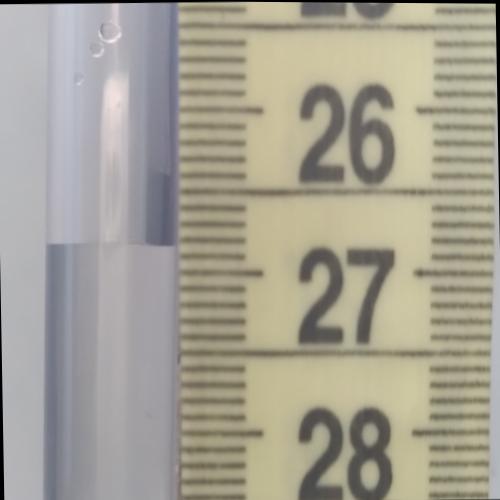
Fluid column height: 26.8 cm